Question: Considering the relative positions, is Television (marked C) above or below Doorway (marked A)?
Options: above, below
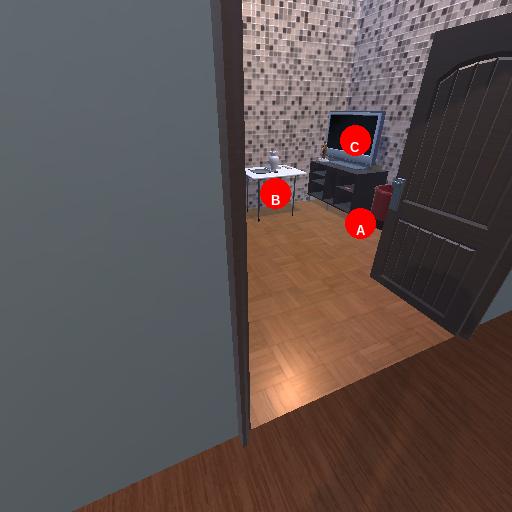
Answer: above